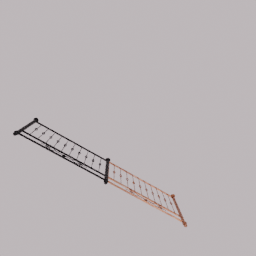
Label: architecture